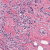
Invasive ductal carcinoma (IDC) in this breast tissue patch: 1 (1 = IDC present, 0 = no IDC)